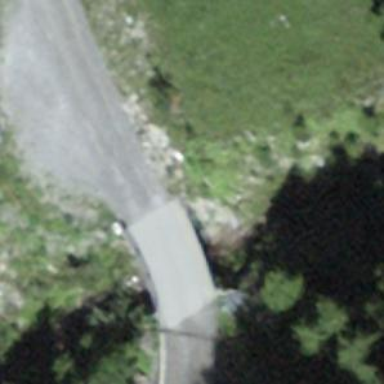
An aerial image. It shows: Track on concrete bridge with grade1 track type.